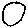
Label: circle